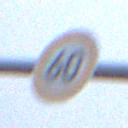
Verkehrszeichen: Geschwindigkeit60
Umgebung: Outdoor, Nature
Tageszeit: SunriseSunset
Wetter: Overcast
Licht: Natural
Jahreszeit: NotSpecified
Kontrast: LowContrast